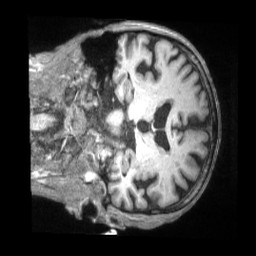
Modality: T1w
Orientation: coronal
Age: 83
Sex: male